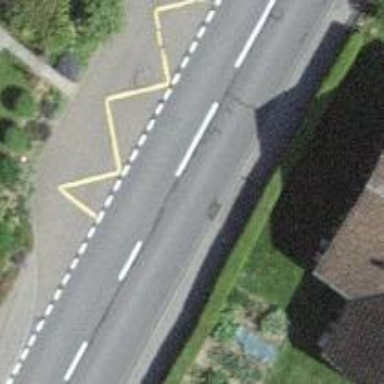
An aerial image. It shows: Bus stop with designated public transport stop position.